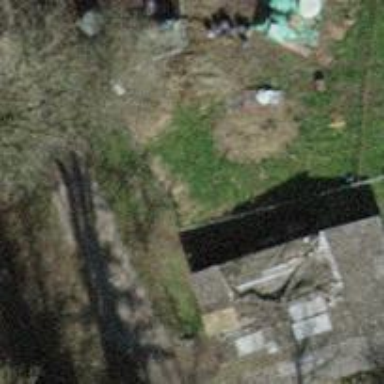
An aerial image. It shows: Allotment house.